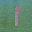
Label: 1